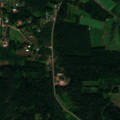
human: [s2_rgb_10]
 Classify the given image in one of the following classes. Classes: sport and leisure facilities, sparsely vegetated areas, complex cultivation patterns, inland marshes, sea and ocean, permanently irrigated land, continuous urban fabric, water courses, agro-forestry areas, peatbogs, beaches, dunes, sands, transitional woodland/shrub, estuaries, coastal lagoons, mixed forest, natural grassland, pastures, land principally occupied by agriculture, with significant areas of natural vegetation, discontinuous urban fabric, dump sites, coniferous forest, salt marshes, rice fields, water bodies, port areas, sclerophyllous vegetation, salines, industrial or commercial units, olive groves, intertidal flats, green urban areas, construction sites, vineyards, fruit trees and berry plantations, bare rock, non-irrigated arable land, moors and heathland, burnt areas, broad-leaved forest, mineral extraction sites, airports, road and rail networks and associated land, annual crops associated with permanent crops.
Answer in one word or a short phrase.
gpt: discontinuous urban fabric, non-irrigated arable land, land principally occupied by agriculture, with significant areas of natural vegetation, mixed forest